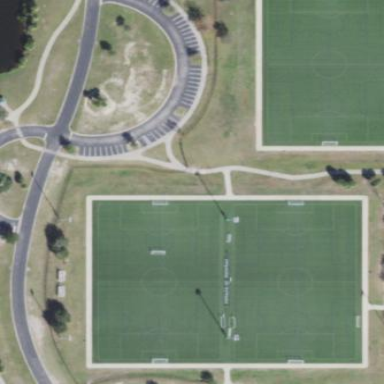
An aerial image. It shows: Soccer pitch for leisureland activities.